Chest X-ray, AP view. Patient: 54 years old, sex F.
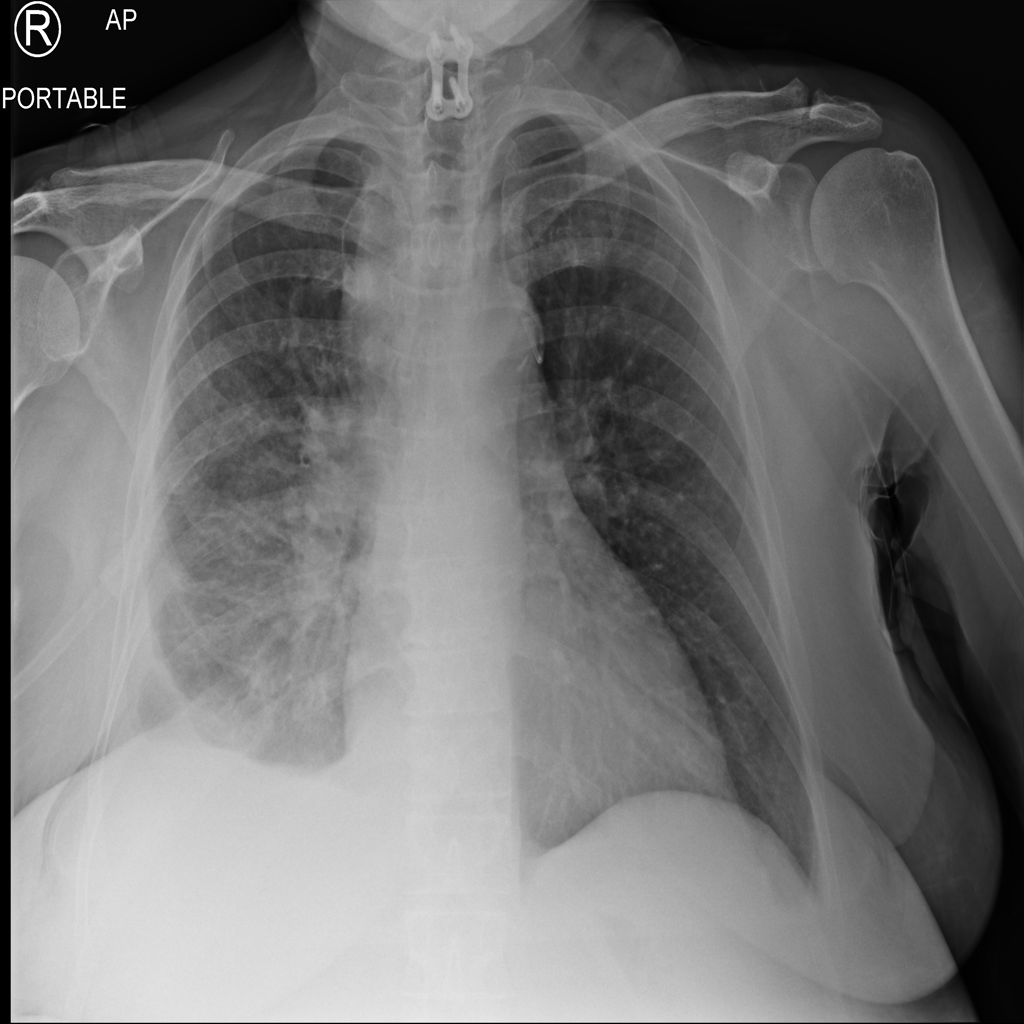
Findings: No Finding